Question: I have a tableView controller which has a searchbar added to tableHeaderView. When I click on searchBar it animates to cover the screen. However, the view behind gets adjusted and navigationBar overlaps with status bar as shown below:
It adjusts back fine, when the search is cancelled. How to hold the view at the back of searchDisplayController not to overlap the status bar?
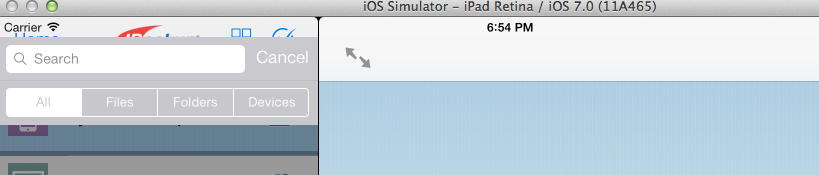
Answer: fixed by doing: [[[parentFileViewController navigationController] navigationBar] setHidden: YES]; in searchDisplayControllerWillBeginSearch method where parentFileViewController contains the searchBar